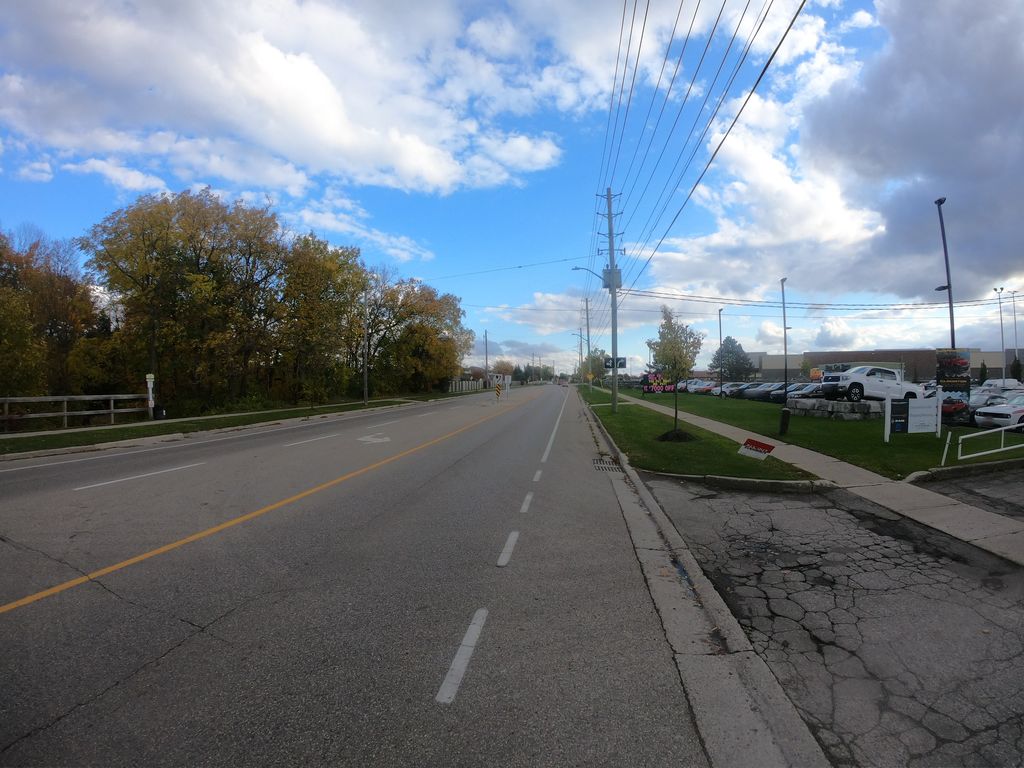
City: kitchener-waterloo